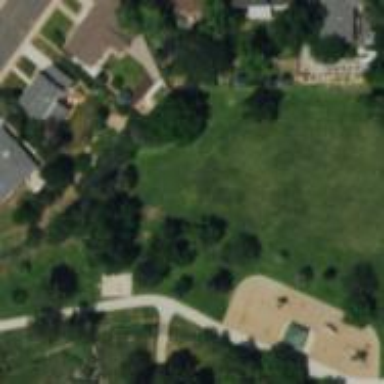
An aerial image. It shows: Disc golf pitch for leisure sports on the land.